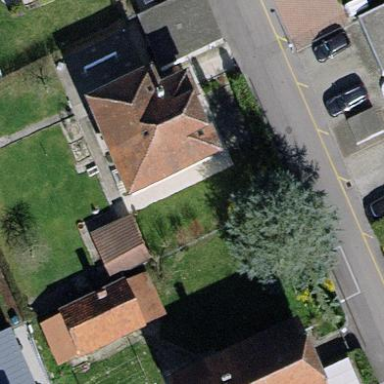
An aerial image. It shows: Detached building with pyramidal roof shape.